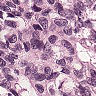
Metastatic tissue present: yes